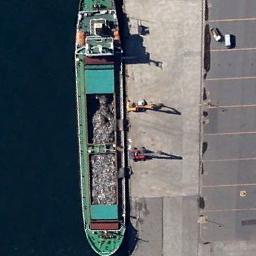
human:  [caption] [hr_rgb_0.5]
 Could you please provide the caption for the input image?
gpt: A green bulk carrier full of cargo docked by the dock .

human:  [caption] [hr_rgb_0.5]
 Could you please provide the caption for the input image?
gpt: The green fishing ship is docked at the dock and the water is dark green .

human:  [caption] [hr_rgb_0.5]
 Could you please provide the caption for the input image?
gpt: There is a ship beside the dock .

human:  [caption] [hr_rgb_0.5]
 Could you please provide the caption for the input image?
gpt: There is a ship in the blue water on the shore .

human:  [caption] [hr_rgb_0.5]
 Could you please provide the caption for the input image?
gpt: The green ship is at the harbor .